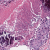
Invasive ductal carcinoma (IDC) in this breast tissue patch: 0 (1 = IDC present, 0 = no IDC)